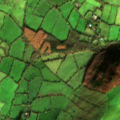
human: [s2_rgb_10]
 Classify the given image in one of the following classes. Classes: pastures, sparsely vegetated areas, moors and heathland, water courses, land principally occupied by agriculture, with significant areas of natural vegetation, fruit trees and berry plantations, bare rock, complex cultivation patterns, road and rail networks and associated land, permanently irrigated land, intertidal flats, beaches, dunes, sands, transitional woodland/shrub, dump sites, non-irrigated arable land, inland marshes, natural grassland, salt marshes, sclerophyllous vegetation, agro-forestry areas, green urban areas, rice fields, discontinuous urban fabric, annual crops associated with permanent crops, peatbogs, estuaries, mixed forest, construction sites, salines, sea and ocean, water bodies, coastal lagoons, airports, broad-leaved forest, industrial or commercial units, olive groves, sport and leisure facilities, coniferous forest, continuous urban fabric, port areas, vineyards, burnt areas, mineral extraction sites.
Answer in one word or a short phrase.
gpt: pastures, coniferous forest